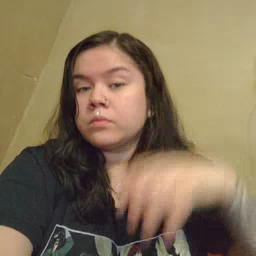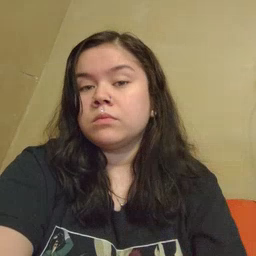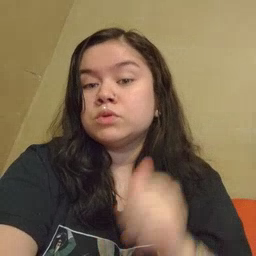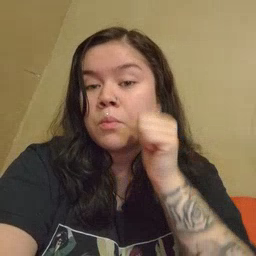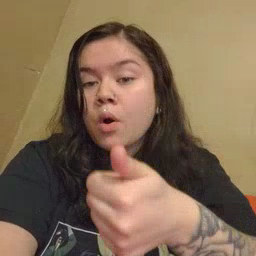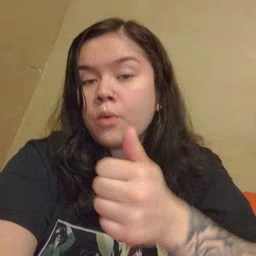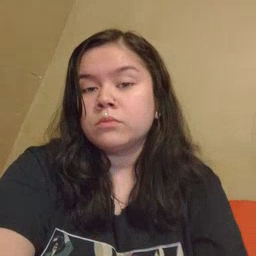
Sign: tomorrow